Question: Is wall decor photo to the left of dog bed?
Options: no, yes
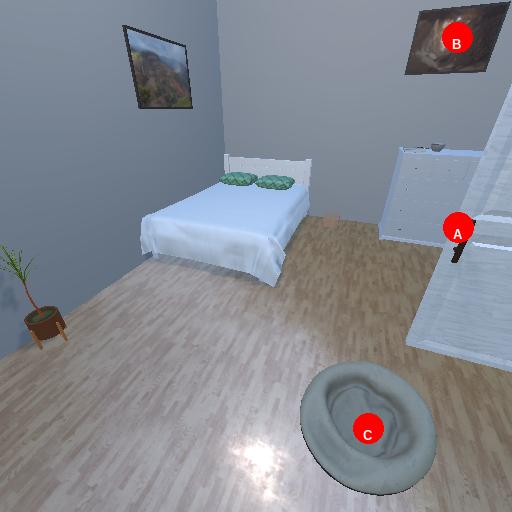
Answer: no